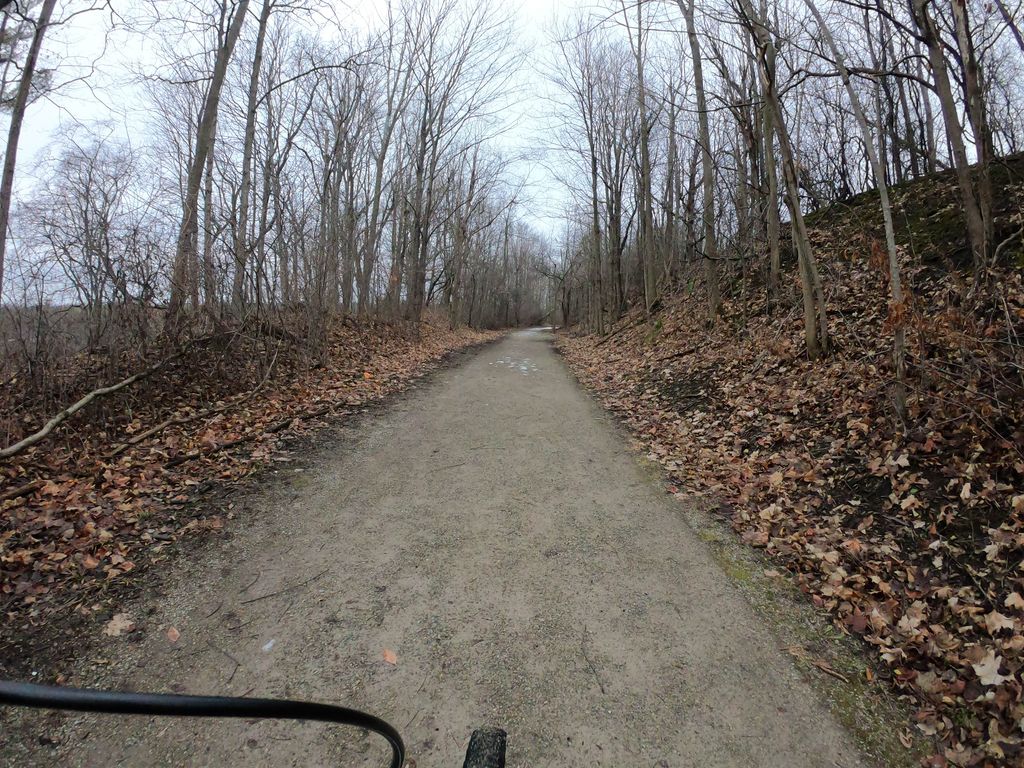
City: kitchener-waterloo